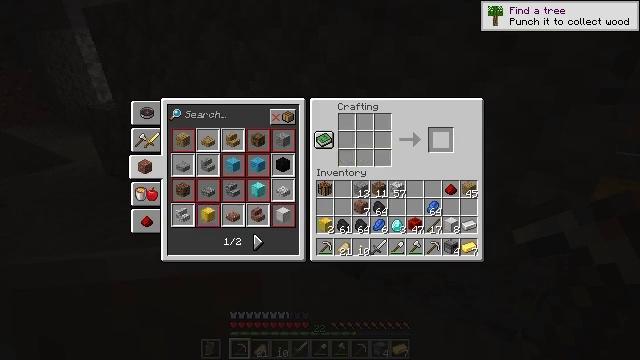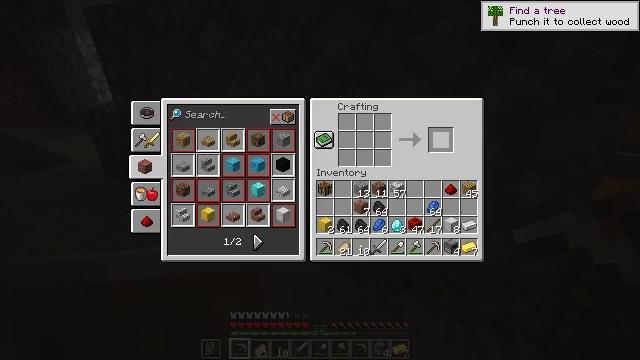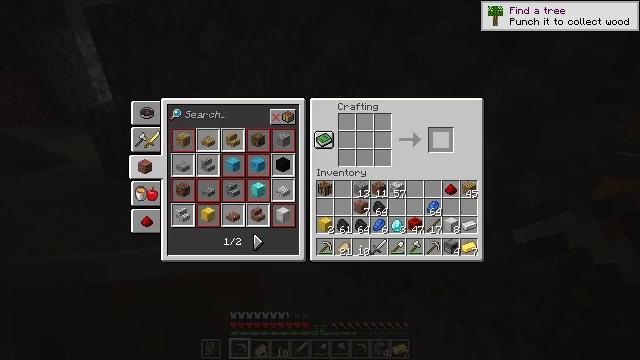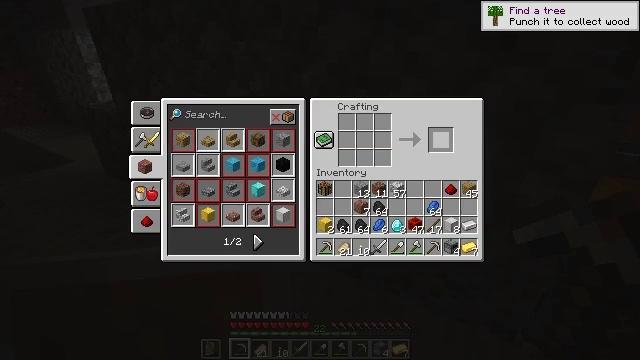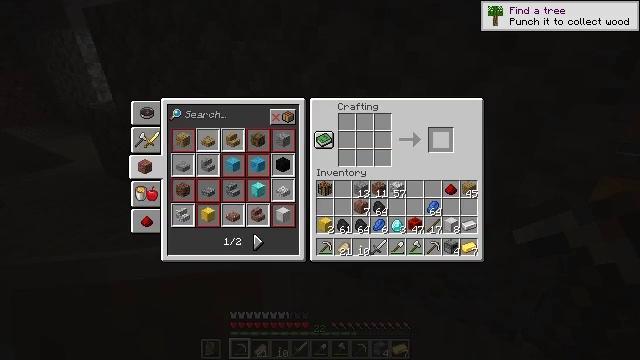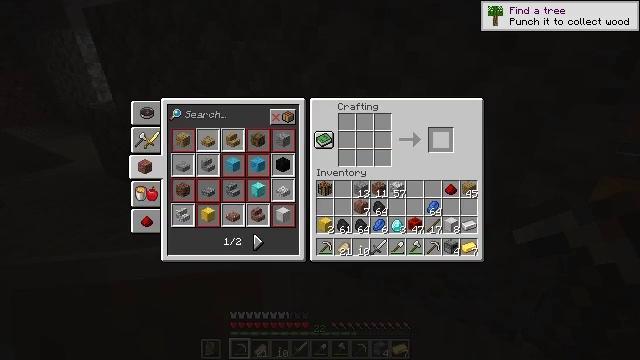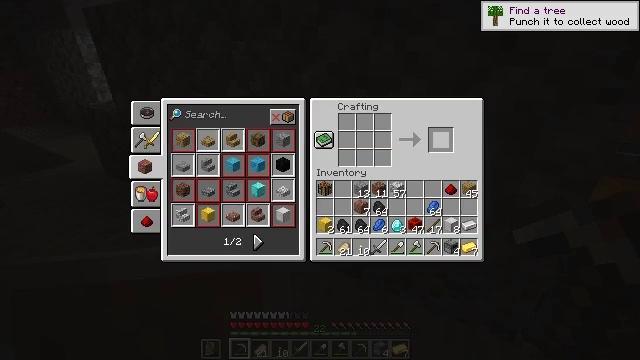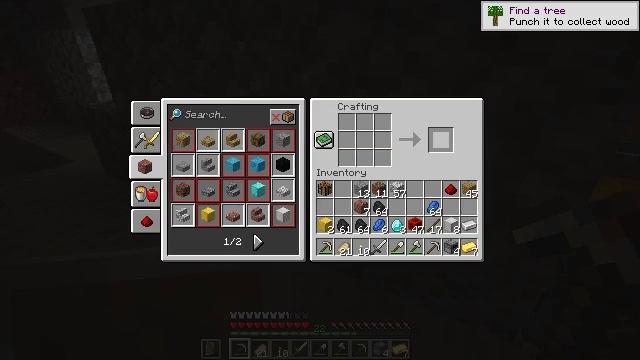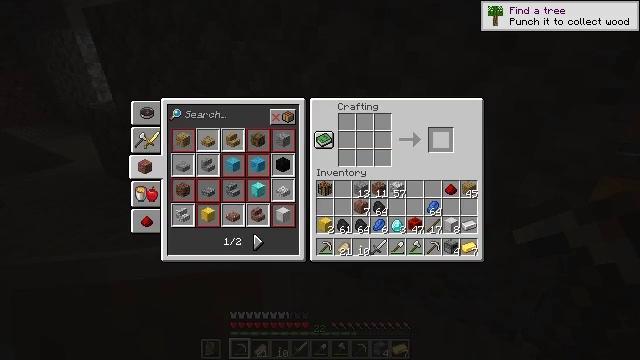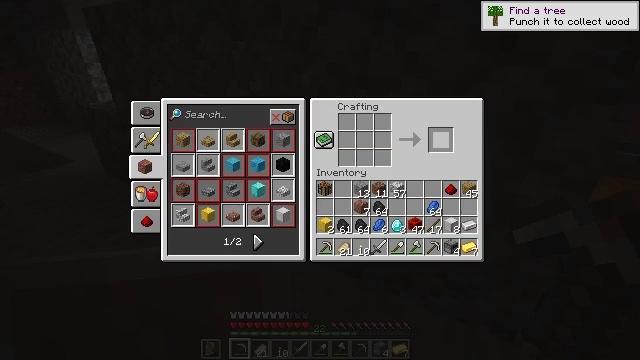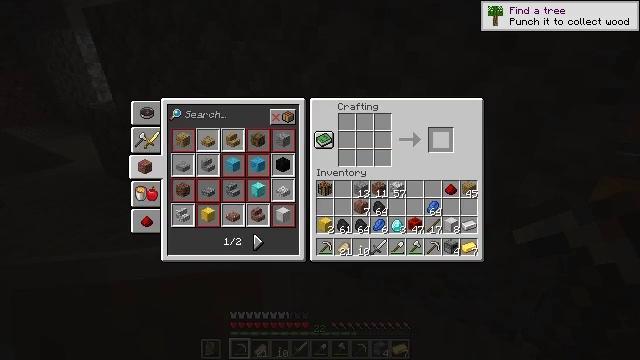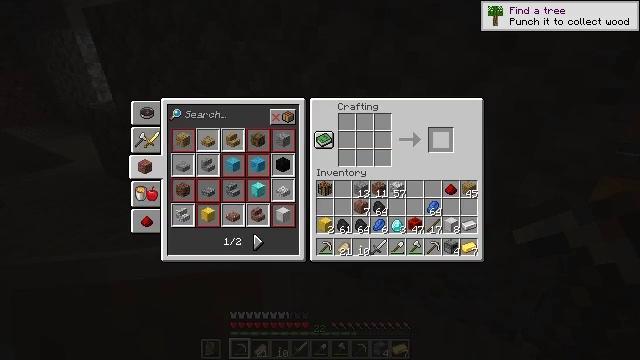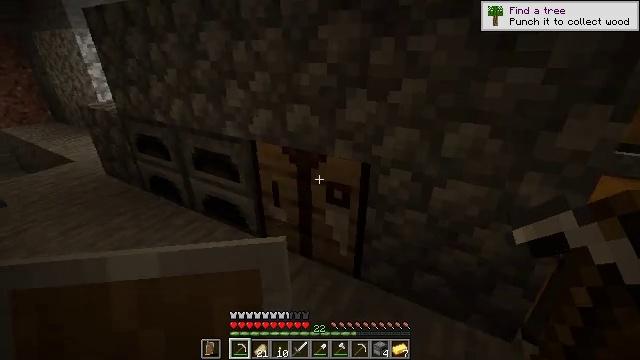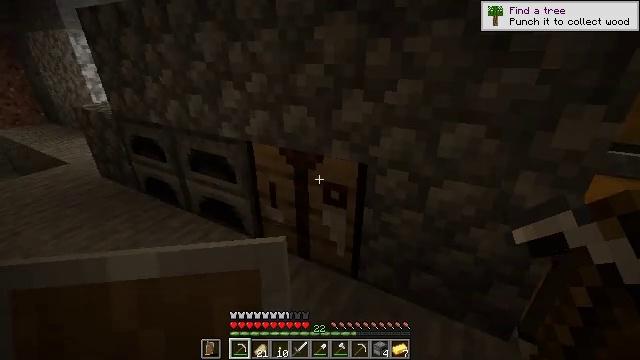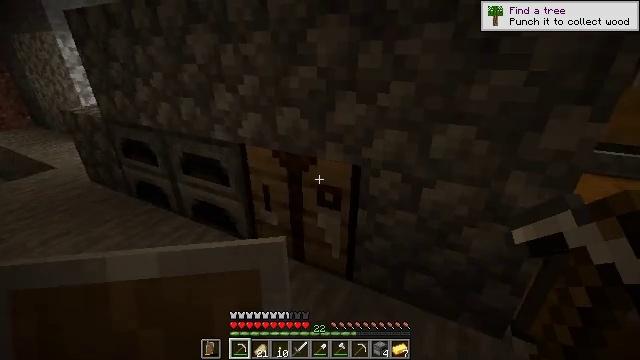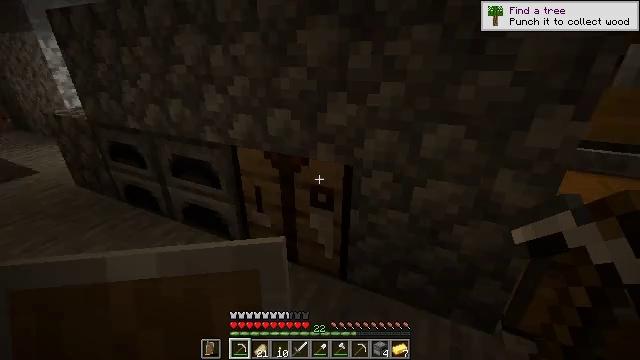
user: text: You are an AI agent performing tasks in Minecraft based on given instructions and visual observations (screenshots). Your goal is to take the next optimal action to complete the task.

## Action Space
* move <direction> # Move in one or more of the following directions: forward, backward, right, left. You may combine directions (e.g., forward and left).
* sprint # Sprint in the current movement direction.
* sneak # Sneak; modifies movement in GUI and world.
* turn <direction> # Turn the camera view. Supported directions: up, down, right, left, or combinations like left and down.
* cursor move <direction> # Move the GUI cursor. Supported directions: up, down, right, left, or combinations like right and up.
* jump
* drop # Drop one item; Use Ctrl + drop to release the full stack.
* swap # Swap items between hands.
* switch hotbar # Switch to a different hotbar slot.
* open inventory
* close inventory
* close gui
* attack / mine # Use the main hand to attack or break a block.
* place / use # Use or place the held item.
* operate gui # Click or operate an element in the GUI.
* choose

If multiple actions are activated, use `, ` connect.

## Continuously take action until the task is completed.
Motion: motion action
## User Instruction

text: Gather lapis lazuli to craft a lapis block.
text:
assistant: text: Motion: sneak, open gui
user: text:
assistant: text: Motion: sneak
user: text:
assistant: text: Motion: sneak
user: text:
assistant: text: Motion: no_op
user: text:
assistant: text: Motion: no_op
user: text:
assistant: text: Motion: no_op
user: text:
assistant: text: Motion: no_op
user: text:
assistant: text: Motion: no_op
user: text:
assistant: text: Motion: no_op
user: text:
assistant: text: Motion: no_op
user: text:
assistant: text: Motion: no_op
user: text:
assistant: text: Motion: no_op
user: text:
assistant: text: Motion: close gui
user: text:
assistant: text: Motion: turn right, open inventory
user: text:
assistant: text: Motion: turn right
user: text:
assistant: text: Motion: turn right
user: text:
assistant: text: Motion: turn right
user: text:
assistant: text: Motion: turn right
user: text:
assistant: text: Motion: turn right
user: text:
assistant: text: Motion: turn right and down
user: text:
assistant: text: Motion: turn right
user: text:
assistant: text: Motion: turn right
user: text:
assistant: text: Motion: no_op
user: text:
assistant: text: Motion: no_op
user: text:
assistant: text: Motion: no_op
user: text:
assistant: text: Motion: no_op
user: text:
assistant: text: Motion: turn right
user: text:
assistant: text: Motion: turn right
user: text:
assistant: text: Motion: no_op
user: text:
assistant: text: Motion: no_op